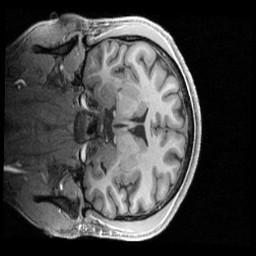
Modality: T1w
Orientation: coronal
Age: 26
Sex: male
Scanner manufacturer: siemens
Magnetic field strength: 3 T
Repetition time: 2.4 s
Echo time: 0.00231 s